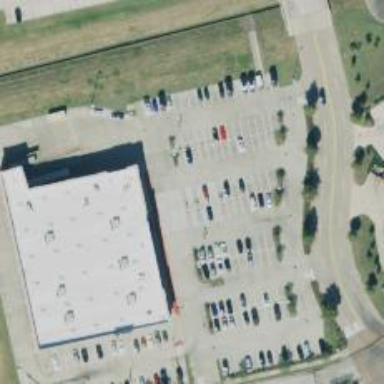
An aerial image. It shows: Parking space is available.